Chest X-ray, PA view. Patient: 65 years old, sex M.
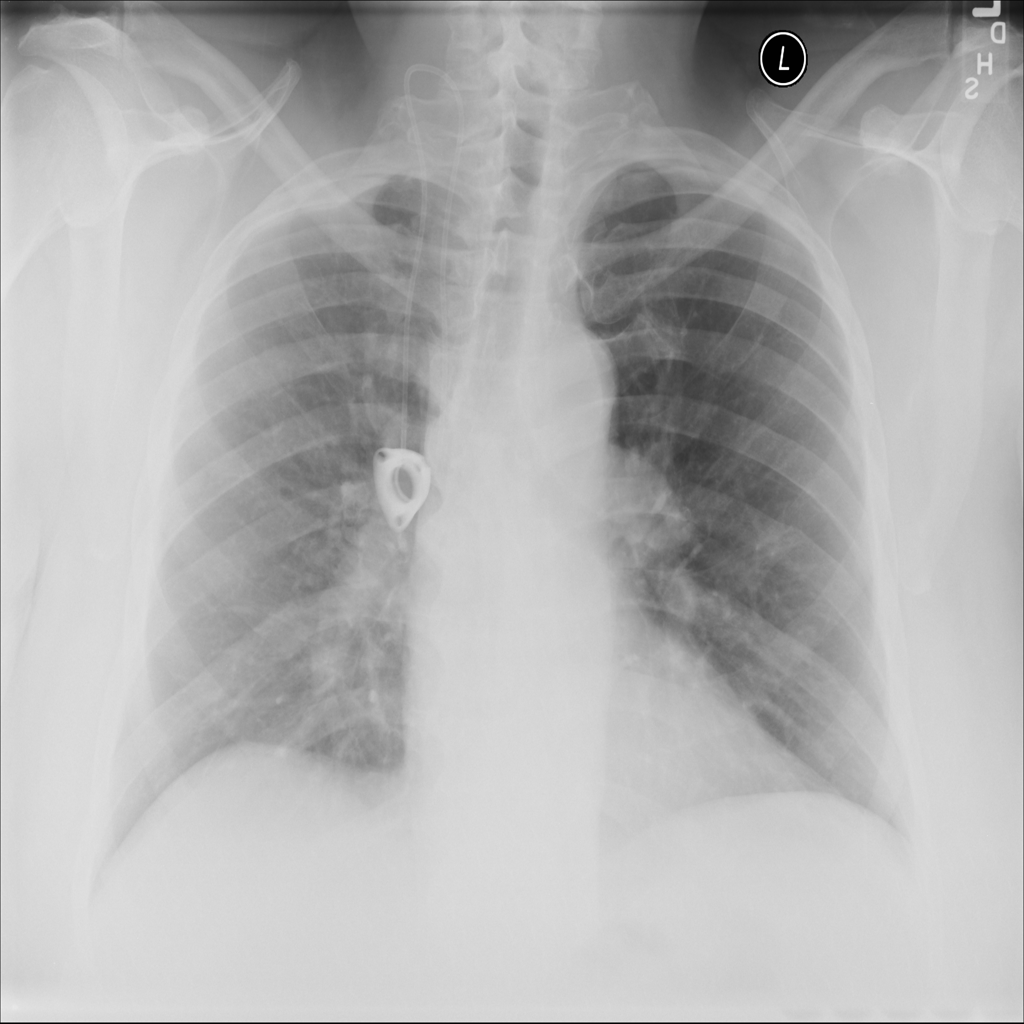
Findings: Pleural_Thickening